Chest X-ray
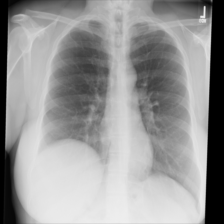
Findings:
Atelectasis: negative
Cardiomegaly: negative
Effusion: negative
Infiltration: negative
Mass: negative
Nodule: negative
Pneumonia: negative
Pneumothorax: negative
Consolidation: negative
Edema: negative
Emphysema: negative
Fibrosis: negative
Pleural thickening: negative
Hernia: negative